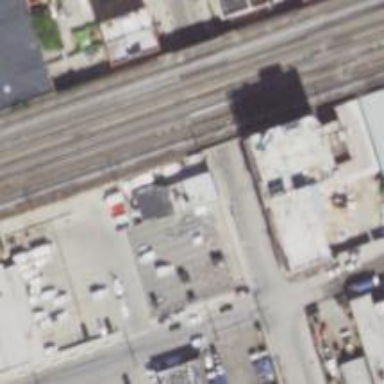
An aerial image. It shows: Electrified railway yard with rails.